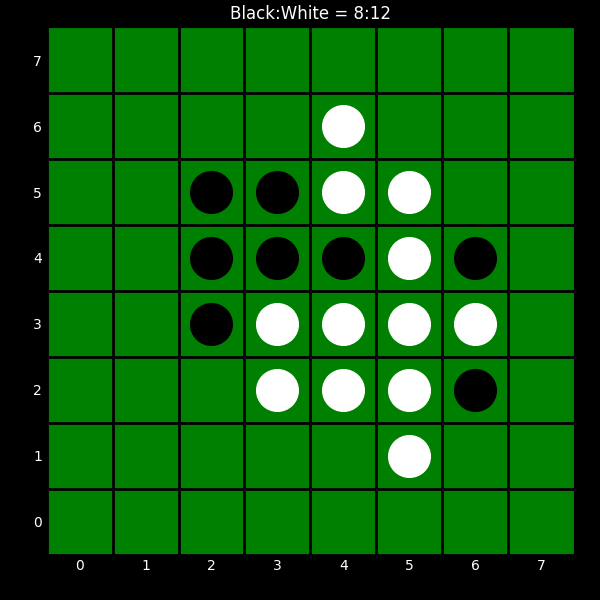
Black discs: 8
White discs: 12